Question:
My app's manifest file is below.
'''
<manifest xmlns:android="http://schemas.android.com/apk/res/android"
package="com.example.fixcity_app"
android:versionCode="1"
android:versionName="1.0" >
<uses-sdk
android:minSdkVersion="8"
android:targetSdkVersion="15" />
<uses-permission android:name="android.permission.INTERNET" />
<uses-permission android:name="android.permission.ACCESS_NETWORK_STATE" />
<uses-permission android:name="android.permission.WRITE_EXTERNAL_STORAGE" />
<uses-permission android:name="android.permission.CAMERA" />
<uses-permission android:name="android.permission.ACCESS_FINE_LOCATION" />
<uses-permission android:name="android.permission.ACCESS_COARSE_LOCATION" />
<supports-screens
android:anyDensity="true"
android:largeScreens="true"
android:normalScreens="true"
android:resizeable="true"
android:smallScreens="true"
android:xlargeScreens="true" />
<application
android:icon="@drawable/icon_app_"
android:label="@string/app_name"
android:theme="@style/AppTheme" >
<activity
android:name=".MainActivity"
android:label="@string/title_activity_main" >
<intent-filter>
<action android:name="android.intent.action.MAIN" />
<category android:name="android.intent.category.LAUNCHER" />
</intent-filter>
</activity>
<activity
android:name=".SignupActivity"
android:configChanges="keyboardHidden|orientation|screenSize"
android:theme="@android:style/Theme.NoTitleBar.Fullscreen" >
</activity>
<activity
android:name=".LoginActivity"
android:configChanges="keyboardHidden|orientation|screenSize"
android:theme="@android:style/Theme.NoTitleBar.Fullscreen" >
</activity>
<activity
android:name=".FIX_Activity"
android:configChanges="keyboardHidden|orientation|screenSize"
android:theme="@android:style/Theme.NoTitleBar.Fullscreen" >
</activity>
<activity
android:name=".TakePictureActivity"
android:configChanges="keyboardHidden|orientation|screenSize"
android:theme="@android:style/Theme.NoTitleBar.Fullscreen" >
</activity>
<activity
android:name=".HomeActivity"
android:configChanges="keyboardHidden|orientation|screenSize"
android:theme="@android:style/Theme.NoTitleBar.Fullscreen" >
</activity>
<activity
android:name=".DisplayPhotoPblm"
android:configChanges="keyboardHidden|orientation|screenSize"
android:theme="@android:style/Theme.NoTitleBar.Fullscreen" >
</activity>
<activity
android:name=".PostCommentActivity"
android:configChanges="keyboardHidden|orientation|screenSize"
android:theme="@android:style/Theme.NoTitleBar.Fullscreen" >
</activity>
<activity
android:name=".SelCategoryActivity"
android:configChanges="keyboardHidden|orientation|screenSize"
android:theme="@android:style/Theme.NoTitleBar.Fullscreen" >
</activity>
<uses-library android:name="com.google.android.maps" />
<activity
android:name=".ProblemScreenActivity"
android:configChanges="keyboardHidden|orientation|screenSize"
android:theme="@android:style/Theme.NoTitleBar.Fullscreen" >
</activity>
<activity
android:name=".ViewMapActivity"
android:configChanges="keyboardHidden|orientation|screenSize"
android:theme="@android:style/Theme.NoTitleBar.Fullscreen" >
</activity>
<activity
android:name=".ChangeCategoryActivity"
android:configChanges="keyboardHidden|orientation|screenSize"
android:theme="@android:style/Theme.NoTitleBar.Fullscreen" >
</activity>
<activity
android:name=".FixedDisplayPhotoPblm"
android:configChanges="keyboardHidden|orientation|screenSize"
android:theme="@android:style/Theme.NoTitleBar.Fullscreen" >
</activity>
<activity
android:name=".FixedProblemScreenActivity"
android:configChanges="keyboardHidden|orientation|screenSize"
android:theme="@android:style/Theme.NoTitleBar.Fullscreen" >
</activity>
<activity
android:name=".NoProofActivity"
android:configChanges="keyboardHidden|orientation|screenSize"
android:theme="@android:style/Theme.NoTitleBar.Fullscreen" >
</activity>
<activity
android:name=".ListProblemActivity"
android:configChanges="keyboardHidden|orientation|screenSize"
android:theme="@android:style/Theme.NoTitleBar.Fullscreen" >
</activity>
<activity
android:name="com.example.twitter_cls.PrepareRequestTokenActivity"
android:configChanges="keyboardHidden|orientation|screenSize"
android:theme="@android:style/Theme.NoTitleBar.Fullscreen" >
</activity>
<activity
android:name=".ReportsActivity"
android:configChanges="keyboardHidden|orientation|screenSize"
android:theme="@android:style/Theme.NoTitleBar.Fullscreen" >
</activity>
<activity
android:name=".SettingActivity"
android:configChanges="keyboardHidden|orientation|screenSize"
android:theme="@android:style/Theme.NoTitleBar.Fullscreen" >
</activity>
<uses-library
android:name="com.google.android.maps"
android:required="true" />
</application>
</manifest>
'''
Please Help me, thanks in Advance.
this is happened only when i install apk from gmail. if i run app directly from eclipse then its worked.
why this happens i want to k'no. please help me....
'''
10-11 06:06:33.626: I/ActivityManager(98): START {dat=file:///mnt/sdcard/Download/FixMyCity.apk cmp=com.android.packageinstaller/.InstallAppProgress (has extras)} from pid 1192
10-11 06:06:33.626: W/WindowManager(98): Failure taking screenshot for (240x394) to layer 21015
10-11 06:06:33.776: W/InstallAppProgress(1192): Replacing package:com.example.fixmycity
10-11 06:06:33.856: D/dalvikvm(1192): GC_FOR_ALLOC freed 11791K, 27% free 33725K/45575K, paused 74ms
10-11 06:06:33.876: I/dalvikvm-heap(1192): Grow heap (frag case) to 44.460MB for <PHONE>-byte allocation
10-11 06:06:34.086: D/dalvikvm(1192): GC_CONCURRENT freed 7K, 1% free 45462K/45575K, paused 6ms+7ms
10-11 06:06:34.156: I/Process(98): Sending signal. PID: 1192 SIG: 3
10-11 06:06:34.156: I/dalvikvm(1192): threadid=3: reacting to signal 3
10-11 06:06:34.166: I/dalvikvm(1192): Wrote stack traces to '/data/anr/traces.txt'
10-11 06:06:34.656: I/Process(98): Sending signal. PID: 1192 SIG: 3
10-11 06:06:34.656: I/dalvikvm(1192): threadid=3: reacting to signal 3
10-11 06:06:34.676: I/dalvikvm(1192): Wrote stack traces to '/data/anr/traces.txt'
10-11 06:06:34.856: D/dalvikvm(1192): GC_FOR_ALLOC freed <1K, 1% free 45462K/45575K, paused 66ms
10-11 06:06:34.856: I/dalvikvm-heap(1192): Forcing collection of SoftReferences for 21381328-byte allocation
10-11 06:06:34.946: D/dalvikvm(1192): GC_BEFORE_OOM freed 9K, 1% free 45453K/45575K, paused 93ms
10-11 06:06:34.946: E/dalvikvm-heap(1192): Out of memory on a 21381328-byte allocation.
10-11 06:06:34.957: I/dalvikvm(1192): "main" prio=5 tid=1 RUNNABLE
10-11 06:06:34.957: I/dalvikvm(1192): | group="main" sCount=0 dsCount=0 obj=0x409c1460 self=0x12810
10-11 06:06:34.957: I/dalvikvm(1192): | sysTid=1192 nice=0 sched=0/0 cgrp=default handle=<PHONE>
10-11 06:06:34.957: I/dalvikvm(1192): | schedstat=( <PHONE> <PHONE> 989 ) utm=303 stm=50 core=0
10-11 06:06:34.957: I/dalvikvm(1192): at android.graphics.Bitmap.nativeCreate(Native Method)
10-11 06:06:34.957: I/dalvikvm(1192): at android.graphics.Bitmap.createBitmap(Bitmap.java:605)
10-11 06:06:34.957: I/dalvikvm(1192): at android.graphics.Bitmap.createBitmap(Bitmap.java:551)
10-11 06:06:34.957: I/dalvikvm(1192): at android.graphics.Bitmap.createScaledBitmap(Bitmap.java:437)
10-11 06:06:34.957: I/dalvikvm(1192): at android.graphics.BitmapFactory.finishDecode(BitmapFactory.java:524)
10-11 06:06:34.957: I/dalvikvm(1192): at android.graphics.BitmapFactory.decodeStream(BitmapFactory.java:499)
10-11 06:06:34.957: I/dalvikvm(1192): at android.graphics.BitmapFactory.decodeResourceStream(BitmapFactory.java:351)
10-11 06:06:34.957: I/dalvikvm(1192): at android.graphics.drawable.Drawable.createFromResourceStream(Drawable.java:773)
10-11 06:06:34.957: I/dalvikvm(1192): at android.content.res.Resources.loadDrawable(Resources.java:1935)
10-11 06:06:34.966: I/dalvikvm(1192): at android.content.res.Resources.getDrawable(Resources.java:664)
10-11 06:06:34.966: I/dalvikvm(1192): at com.android.packageinstaller.PackageUtil.getAppSnippet(PackageUtil.java:177)
10-11 06:06:34.966: I/dalvikvm(1192): at com.android.packageinstaller.InstallAppProgress.initView(InstallAppProgress.java:223)
10-11 06:06:34.966: I/dalvikvm(1192): at com.android.packageinstaller.InstallAppProgress.onCreate(InstallAppProgress.java:164)
10-11 06:06:34.966: I/dalvikvm(1192): at android.app.Activity.performCreate(Activity.java:4465)
10-11 06:06:34.966: I/dalvikvm(1192): at android.app.Instrumentation.callActivityOnCreate(Instrumentation.java:1049)
10-11 06:06:34.966: I/dalvikvm(1192): at android.app.ActivityThread.performLaunchActivity(ActivityThread.java:1920)
10-11 06:06:34.966: I/dalvikvm(1192): at android.app.ActivityThread.handleLaunchActivity(ActivityThread.java:1981)
10-11 06:06:34.966: I/dalvikvm(1192): at android.app.ActivityThread.access$600(ActivityThread.java:123)
10-11 06:06:34.966: I/dalvikvm(1192): at android.app.ActivityThread$H.handleMessage(ActivityThread.java:1147)
10-11 06:06:34.966: I/dalvikvm(1192): at android.os.Handler.dispatchMessage(Handler.java:99)
10-11 06:06:34.966: I/dalvikvm(1192): at android.os.Looper.loop(Looper.java:137)
10-11 06:06:34.966: I/dalvikvm(1192): at android.app.ActivityThread.main(ActivityThread.java:4424)
10-11 06:06:34.966: I/dalvikvm(1192): at java.lang.reflect.Method.invokeNative(Native Method)
10-11 06:06:34.976: I/dalvikvm(1192): at java.lang.reflect.Method.invoke(Method.java:511)
10-11 06:06:34.976: I/dalvikvm(1192): at com.android.internal.os.ZygoteInit$MethodAndArgsCaller.run(ZygoteInit.java:784)
10-11 06:06:34.976: I/dalvikvm(1192): at com.android.internal.os.ZygoteInit.main(ZygoteInit.java:551)
10-11 06:06:34.976: I/dalvikvm(1192): at dalvik.system.NativeStart.main(Native Method)
10-11 06:06:34.976: D/AndroidRuntime(1192): Shutting down VM
10-11 06:06:34.976: W/dalvikvm(1192): threadid=1: thread exiting with uncaught exception (group=0x409c01f8)
10-11 06:06:35.006: E/AndroidRuntime(1192): FATAL EXCEPTION: main
10-11 06:06:35.006: E/AndroidRuntime(1192): java.lang.OutOfMemoryError
10-11 06:06:35.006: E/AndroidRuntime(1192): at android.graphics.Bitmap.nativeCreate(Native Method)
10-11 06:06:35.006: E/AndroidRuntime(1192): at android.graphics.Bitmap.createBitmap(Bitmap.java:605)
10-11 06:06:35.006: E/AndroidRuntime(1192): at android.graphics.Bitmap.createBitmap(Bitmap.java:551)
10-11 06:06:35.006: E/AndroidRuntime(1192): at android.graphics.Bitmap.createScaledBitmap(Bitmap.java:437)
10-11 06:06:35.006: E/AndroidRuntime(1192): at android.graphics.BitmapFactory.finishDecode(BitmapFactory.java:524)
10-11 06:06:35.006: E/AndroidRuntime(1192): at android.graphics.BitmapFactory.decodeStream(BitmapFactory.java:499)
10-11 06:06:35.006: E/AndroidRuntime(1192): at android.graphics.BitmapFactory.decodeResourceStream(BitmapFactory.java:351)
10-11 06:06:35.006: E/AndroidRuntime(1192): at android.graphics.drawable.Drawable.createFromResourceStream(Drawable.java:773)
10-11 06:06:35.006: E/AndroidRuntime(1192): at android.content.res.Resources.loadDrawable(Resources.java:1935)
10-11 06:06:35.006: E/AndroidRuntime(1192): at android.content.res.Resources.getDrawable(Resources.java:664)
10-11 06:06:35.006: E/AndroidRuntime(1192): at com.android.packageinstaller.PackageUtil.getAppSnippet(PackageUtil.java:177)
10-11 06:06:35.006: E/AndroidRuntime(1192): at com.android.packageinstaller.InstallAppProgress.initView(InstallAppProgress.java:223)
10-11 06:06:35.006: E/AndroidRuntime(1192): at com.android.packageinstaller.InstallAppProgress.onCreate(InstallAppProgress.java:164)
10-11 06:06:35.006: E/AndroidRuntime(1192): at android.app.Activity.performCreate(Activity.java:4465)
10-11 06:06:35.006: E/AndroidRuntime(1192): at android.app.Instrumentation.callActivityOnCreate(Instrumentation.java:1049)
10-11 06:06:35.006: E/AndroidRuntime(1192): at android.app.ActivityThread.performLaunchActivity(ActivityThread.java:1920)
10-11 06:06:35.006: E/AndroidRuntime(1192): at android.app.ActivityThread.handleLaunchActivity(ActivityThread.java:1981)
10-11 06:06:35.006: E/AndroidRuntime(1192): at android.app.ActivityThread.access$600(ActivityThread.java:123)
10-11 06:06:35.006: E/AndroidRuntime(1192): at android.app.ActivityThread$H.handleMessage(ActivityThread.java:1147)
10-11 06:06:35.006: E/AndroidRuntime(1192): at android.os.Handler.dispatchMessage(Handler.java:99)
10-11 06:06:35.006: E/AndroidRuntime(1192): at android.os.Looper.loop(Looper.java:137)
10-11 06:06:35.006: E/AndroidRuntime(1192): at android.app.ActivityThread.main(ActivityThread.java:4424)
10-11 06:06:35.006: E/AndroidRuntime(1192): at java.lang.reflect.Method.invokeNative(Native Method)
10-11 06:06:35.006: E/AndroidRuntime(1192): at java.lang.reflect.Method.invoke(Method.java:511)
10-11 06:06:35.006: E/AndroidRuntime(1192): at com.android.internal.os.ZygoteInit$MethodAndArgsCaller.run(ZygoteInit.java:784)
10-11 06:06:35.006: E/AndroidRuntime(1192): at com.android.internal.os.ZygoteInit.main(ZygoteInit.java:551)
10-11 06:06:35.006: E/AndroidRuntime(1192): at dalvik.system.NativeStart.main(Native Method)
10-11 06:06:35.046: W/ActivityManager(98): Force finishing activity com.android.packageinstaller/.InstallAppProgress
10-11 06:06:35.186: I/Process(98): Sending signal. PID: 1192 SIG: 3
10-11 06:06:35.186: I/dalvikvm(1192): threadid=3: reacting to signal 3
10-11 06:06:35.186: I/dalvikvm(1192): Wrote stack traces to '/data/anr/traces.txt'
10-11 06:06:35.566: W/ActivityManager(98): Activity pause timeout for ActivityRecord{41a415b8 com.android.packageinstaller/.InstallAppProgress}
10-11 06:06:35.576: I/Process(98): Sending signal. PID: 1192 SIG: 3
10-11 06:06:35.576: I/dalvikvm(1192): threadid=3: reacting to signal 3
10-11 06:06:35.586: I/dalvikvm(1192): Wrote stack traces to '/data/anr/traces.txt'
10-11 06:06:35.836: D/dalvikvm(98): GC_CONCURRENT freed 479K, 11% free 15792K/17671K, paused 6ms+74ms
10-11 06:06:35.926: W/NetworkManagementSocketTagger(98): setKernelCountSet(10014, 1) failed with errno -2
10-11 06:06:36.816: W/NetworkManagementSocketTagger(98): setKernelCountSet(10029, 0) failed with errno -2
10-11 06:06:46.369: W/ActivityManager(98): Activity destroy timeout for ActivityRecord{41a415b8 com.android.packageinstaller/.InstallAppProgress}
10-11 06:06:46.526: W/ActivityManager(98): Activity destroy timeout for ActivityRecord{419f82a0 com.android.packageinstaller/.PackageInstallerActivity}
10-11 06:08:40.916: I/GTalkService/c(226): [AndroidEndpoint@<PHONE>] connect: acct=<PHONE>, state=CONNECTING
10-11 06:08:40.976: E/GTalkService(226): connectionClosed: no XMPPConnection - That's strange!
10-11 06:08:43.986: D/ConnectivityService(98): handleInetConditionHoldEnd: net=0, condition=0, published condition=0
10-11 06:11:02.866: D/dalvikvm(426): GC_CONCURRENT freed 505K, 17% free 14262K/17159K, paused 6ms+9ms
'''
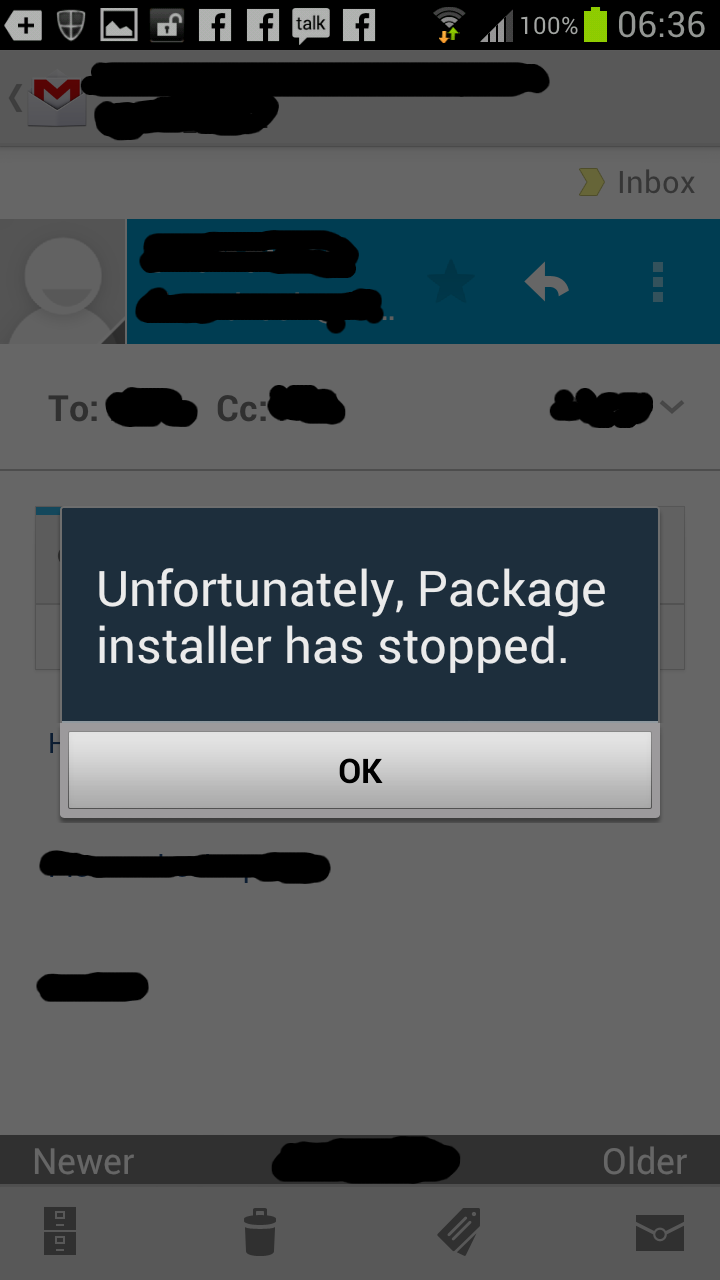
Answer: check you manifest
'''
<activity
android:name="com.example.twitter_cls.PrepareRequestTokenActivity"
android:configChanges="keyboardHidden|orientation|screenSize"
android:theme="@android:style/Theme.NoTitleBar.Fullscreen" >
</activity>
'''
change above code to
'''
<activity
android:name=".PrepareRequestTokenActivity"
android:configChanges="keyboardHidden|orientation|screenSize"
android:theme="@android:style/Theme.NoTitleBar.Fullscreen" >
</activity>
'''
resize all you background images to below size:
'''
xlarge screens are at least 960dp x 720dp
large screens are at least 640dp x 480dp
normal screens are at least 470dp x 320dp
small screens are at least 426dp x 320dp
'''
more details <URL>
you app icon 'll be
'''
36x36 for low-density
48x48 for medium-density
72x72 for high-density
96x96 for extra high-density
'''
more details <URL>
for edit 11/10/2012 <URL>
---
## its also heaped when we download apk from email or server because of MIME type(.apk) not set on server side.